Question: I wanted to check the document folder location of my App, but it is not in the regular location. I can not find there any iOS8 folder. Only previous iOS versions.
/Users/kukodajanos/Library/Application Support/iPhone Simulator

Where is iOS8 Apps / document folders?
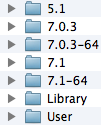
Answer: I found document folder for my App here:
> /Users//Library/Developer/CoreSimulator/Devices/631D6B03-25F6-4FBB-A63A-C57A5ECBBF48/data/Containers/Data/Application/F3565135-22DF-4A7B-9425-C428D65812CA/
With this line you can exactly determine, in you App also:
'''
let url = (NSFileManager.defaultManager().URLsForDirectory(.DocumentDirectory, inDomains:.UserDomainMask)[0] as NSURL)
'''
Here is the , if using Core Data:
> /Users/*/Library/Developer/CoreSimulator/Devices/631D6B03-25F6-4FBB-A63A-C57A5ECBBF48/data/Containers/Bundle/Application/FC3D270A-422D-410A-A0C5-F763DD1A592A/you-app-name.app/you-app-name.momd/
And this is it how you can get your own exact location:
'''
NSBundle.mainBundle().URLForResource("YOUR-APP-NAME", withExtension: "momd")
'''